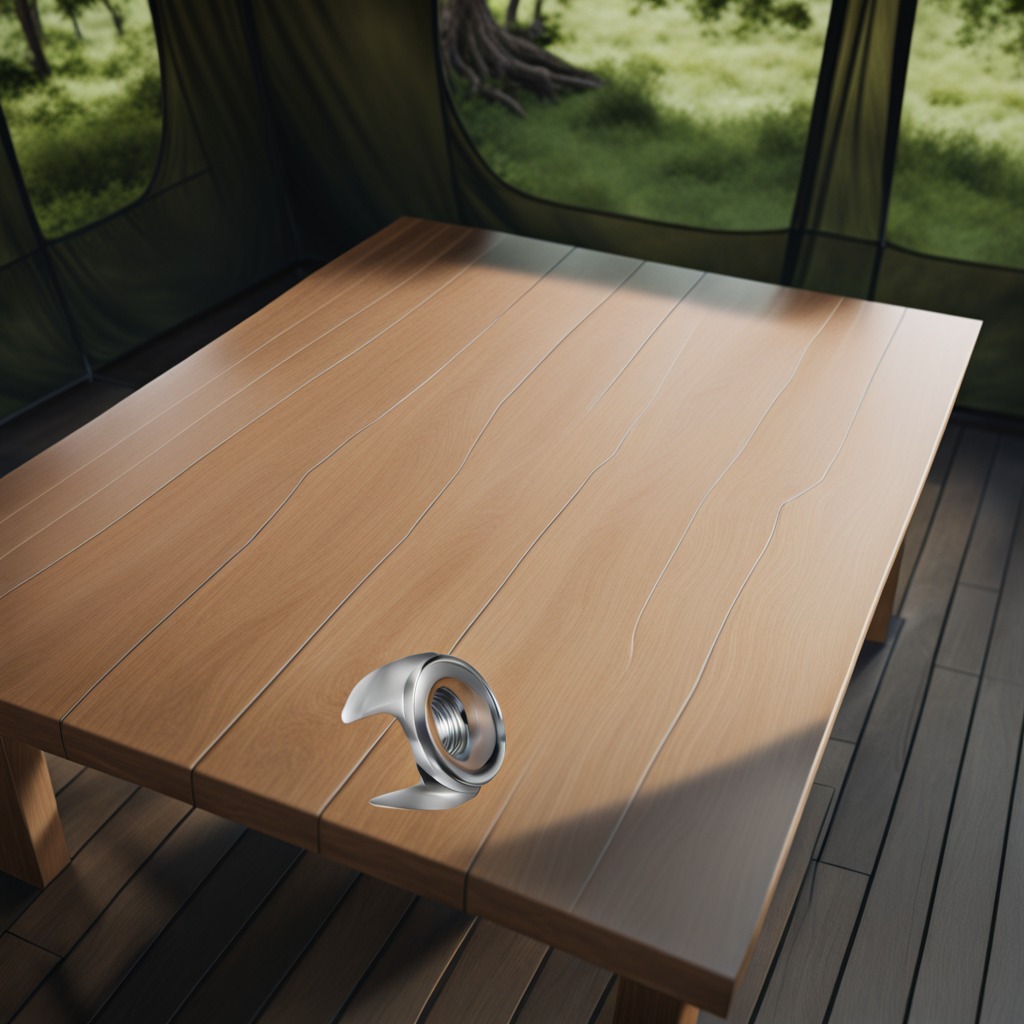
A metal nut is lying on a wooden table in a jungle field workshop tent.